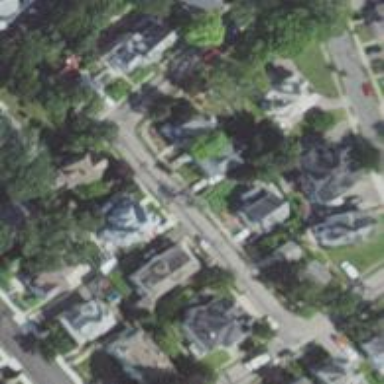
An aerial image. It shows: Neighborhood.